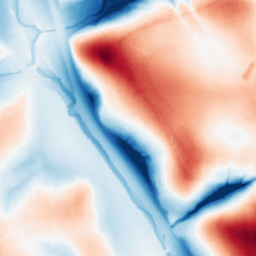
Category: classical
Decomposition family: uniform
Decomposition parameters: size: 100
Upsampling method: fft_zeropad
Upsampling parameters: scale: 4
Upsampling scale: 4